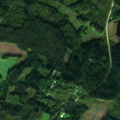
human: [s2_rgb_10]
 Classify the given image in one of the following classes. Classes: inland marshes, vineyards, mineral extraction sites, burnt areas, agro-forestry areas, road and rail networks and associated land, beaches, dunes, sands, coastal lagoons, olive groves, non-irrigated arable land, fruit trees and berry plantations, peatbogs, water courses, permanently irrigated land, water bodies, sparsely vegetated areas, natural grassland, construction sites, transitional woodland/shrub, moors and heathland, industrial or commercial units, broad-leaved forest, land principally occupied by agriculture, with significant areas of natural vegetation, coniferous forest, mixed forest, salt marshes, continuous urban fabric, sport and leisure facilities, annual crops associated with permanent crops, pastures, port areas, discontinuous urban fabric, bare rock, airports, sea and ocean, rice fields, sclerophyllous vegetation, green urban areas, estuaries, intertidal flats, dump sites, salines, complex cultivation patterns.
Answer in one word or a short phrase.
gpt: coniferous forest, mixed forest, transitional woodland/shrub, water bodies